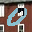
Label: 0